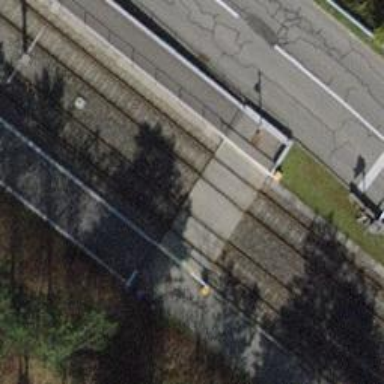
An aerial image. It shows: Railway crossing with full barrier.